Question: [Seems to be a bug]
I'm getting a really weird behavior on Visual Studio 2015.
Every time I have a const inside a method in a controller and try to use an IF statement, my VS 2015 crashes.
'''
public ActionResult About()
{
if() //<-crashes when I try to add this line
const string filename = @"c: emp est.txt";
ViewBag.Message = "Your application description page.";
return View();
}
'''
Has anyone faced this issue as well?

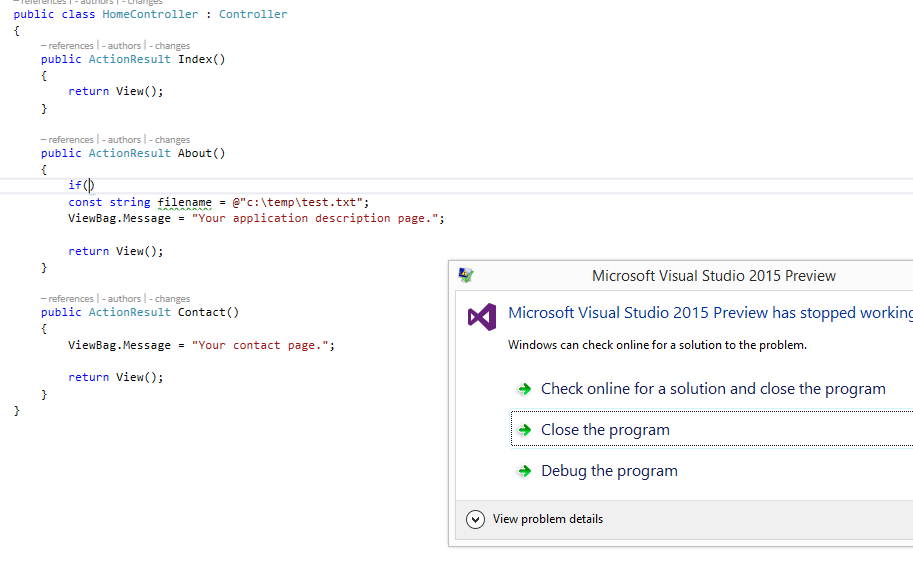
Answer: Seems to be a bug in Visual Studio 2015 Preview.
Thanks for the comments